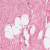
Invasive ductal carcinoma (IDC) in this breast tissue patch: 0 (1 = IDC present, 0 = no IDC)